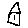
Label: house